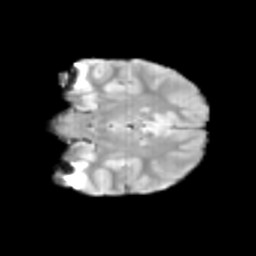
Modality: T2w
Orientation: coronal
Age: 11
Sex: female
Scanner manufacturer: siemens
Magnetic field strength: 3 T
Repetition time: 3.8 s
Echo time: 0.07 s